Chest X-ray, PA view. Patient: 30 years old, sex F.
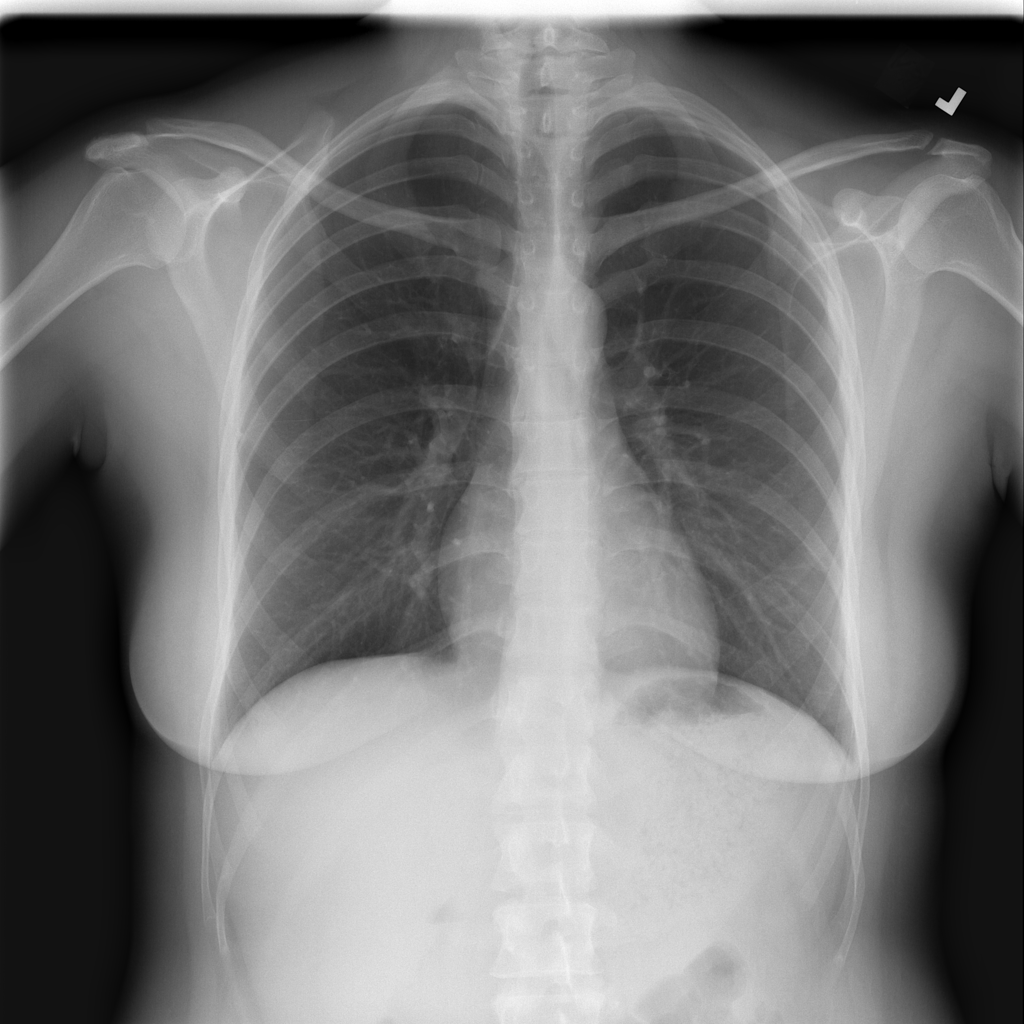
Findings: No Finding